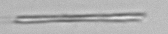
Label: fiber